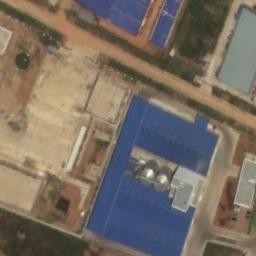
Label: industrial_area